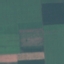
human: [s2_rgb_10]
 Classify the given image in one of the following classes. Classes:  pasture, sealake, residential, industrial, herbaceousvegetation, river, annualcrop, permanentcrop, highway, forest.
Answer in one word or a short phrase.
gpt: AnnualCrop